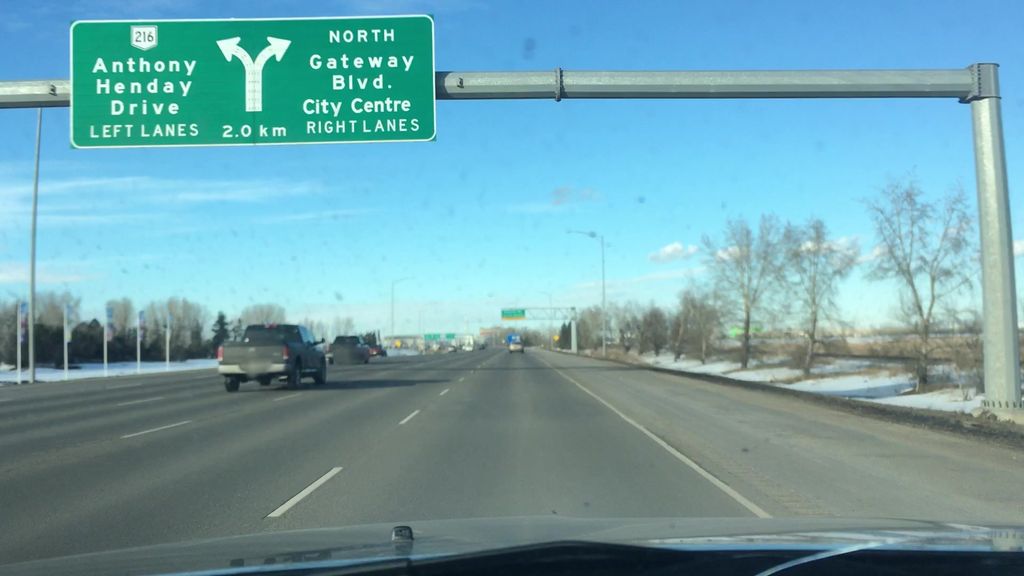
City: edmonton